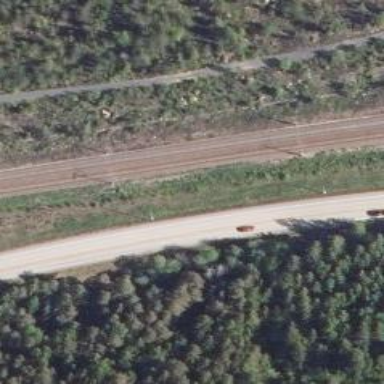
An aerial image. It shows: Railway with continuous electrified contact line.